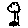
Label: tree